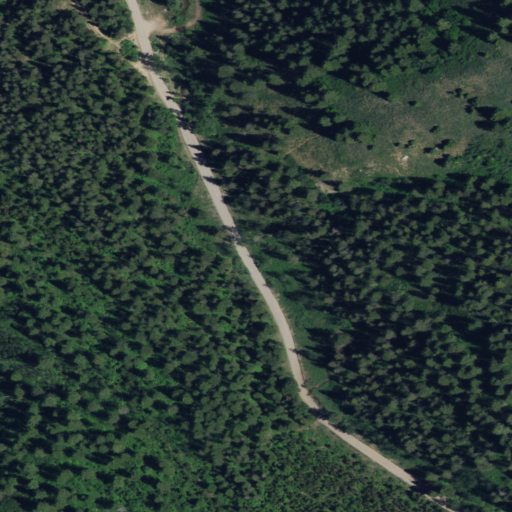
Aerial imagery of valley in Idaho named Spooky Canyon containing evergreen forest, shrub, and deciduous forest